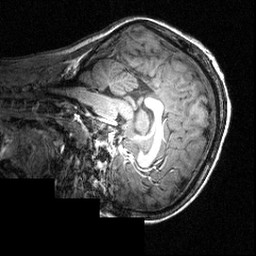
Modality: T1w
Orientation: sagittal
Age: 12
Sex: male
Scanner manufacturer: siemens
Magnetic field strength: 3.951 T
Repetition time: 1.5 s
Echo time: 0.00335 s